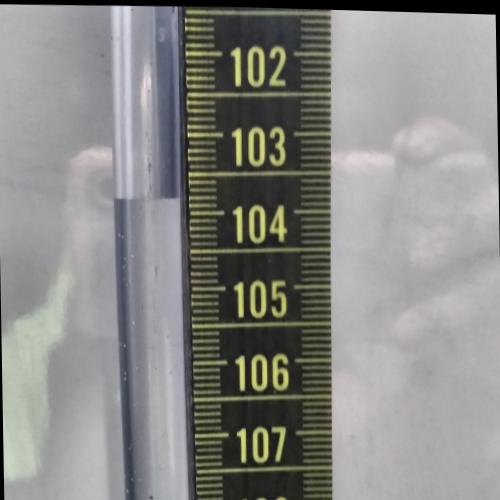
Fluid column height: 103.8 cm